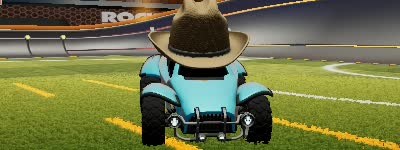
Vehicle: octane